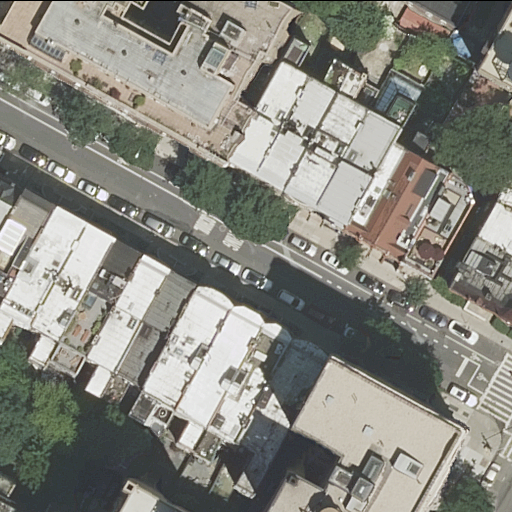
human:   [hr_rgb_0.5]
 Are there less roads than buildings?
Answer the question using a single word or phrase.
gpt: yes

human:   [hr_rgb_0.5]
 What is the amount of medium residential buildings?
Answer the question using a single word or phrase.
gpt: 18

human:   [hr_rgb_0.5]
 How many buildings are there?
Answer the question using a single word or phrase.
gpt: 30

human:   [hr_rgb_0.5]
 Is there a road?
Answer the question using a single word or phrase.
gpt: yes

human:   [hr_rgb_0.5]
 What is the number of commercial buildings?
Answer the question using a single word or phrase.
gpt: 0

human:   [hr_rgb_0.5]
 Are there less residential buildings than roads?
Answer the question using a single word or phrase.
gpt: no

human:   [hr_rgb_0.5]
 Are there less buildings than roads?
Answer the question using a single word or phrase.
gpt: no

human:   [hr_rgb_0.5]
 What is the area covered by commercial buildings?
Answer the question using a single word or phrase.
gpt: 0m2

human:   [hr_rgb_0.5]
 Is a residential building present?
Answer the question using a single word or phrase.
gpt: yes

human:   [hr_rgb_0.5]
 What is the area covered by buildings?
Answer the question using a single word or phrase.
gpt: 5059m2

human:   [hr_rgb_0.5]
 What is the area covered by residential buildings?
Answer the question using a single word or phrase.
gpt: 5059m2

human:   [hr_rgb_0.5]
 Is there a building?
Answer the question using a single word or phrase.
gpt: yes

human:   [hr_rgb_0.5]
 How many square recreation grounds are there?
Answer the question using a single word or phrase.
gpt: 0

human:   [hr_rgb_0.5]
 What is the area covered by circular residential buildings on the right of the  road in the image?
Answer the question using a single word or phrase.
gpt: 0m2

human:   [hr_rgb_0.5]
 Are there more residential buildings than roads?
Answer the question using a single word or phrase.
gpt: yes

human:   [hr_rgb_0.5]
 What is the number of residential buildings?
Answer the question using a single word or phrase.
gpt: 30

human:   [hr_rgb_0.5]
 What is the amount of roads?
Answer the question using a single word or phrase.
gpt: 1

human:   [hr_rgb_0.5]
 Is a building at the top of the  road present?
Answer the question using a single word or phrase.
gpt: yes

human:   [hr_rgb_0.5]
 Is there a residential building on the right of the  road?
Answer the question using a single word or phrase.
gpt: yes

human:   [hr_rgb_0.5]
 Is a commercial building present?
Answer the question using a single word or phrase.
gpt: no

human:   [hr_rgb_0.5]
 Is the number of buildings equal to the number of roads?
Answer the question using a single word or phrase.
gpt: no

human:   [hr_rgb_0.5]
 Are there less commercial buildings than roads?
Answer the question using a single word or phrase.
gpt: yes

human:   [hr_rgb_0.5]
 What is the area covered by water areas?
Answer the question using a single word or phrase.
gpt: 0m2

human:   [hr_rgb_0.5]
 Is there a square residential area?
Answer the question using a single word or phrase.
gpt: no

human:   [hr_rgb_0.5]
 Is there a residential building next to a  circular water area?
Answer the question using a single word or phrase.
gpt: no

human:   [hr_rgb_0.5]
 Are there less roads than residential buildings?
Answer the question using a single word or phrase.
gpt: yes

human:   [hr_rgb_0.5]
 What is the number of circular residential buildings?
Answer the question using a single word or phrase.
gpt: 0

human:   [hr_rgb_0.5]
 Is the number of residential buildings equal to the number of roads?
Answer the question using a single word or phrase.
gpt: no

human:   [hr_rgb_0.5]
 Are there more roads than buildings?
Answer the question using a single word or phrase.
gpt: no

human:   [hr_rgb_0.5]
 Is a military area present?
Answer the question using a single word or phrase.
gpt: no

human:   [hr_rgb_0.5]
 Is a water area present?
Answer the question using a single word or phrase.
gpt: no

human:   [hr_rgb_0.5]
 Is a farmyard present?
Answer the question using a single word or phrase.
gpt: no

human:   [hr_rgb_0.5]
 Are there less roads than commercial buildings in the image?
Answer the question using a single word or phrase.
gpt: no

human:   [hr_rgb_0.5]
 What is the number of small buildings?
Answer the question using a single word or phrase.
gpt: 10

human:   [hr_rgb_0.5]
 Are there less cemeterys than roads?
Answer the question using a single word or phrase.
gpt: yes

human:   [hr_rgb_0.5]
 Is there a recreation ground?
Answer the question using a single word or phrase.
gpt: no

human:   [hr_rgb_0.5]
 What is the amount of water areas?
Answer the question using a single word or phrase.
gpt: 0

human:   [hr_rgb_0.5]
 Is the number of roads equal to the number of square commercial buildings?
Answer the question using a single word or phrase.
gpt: no

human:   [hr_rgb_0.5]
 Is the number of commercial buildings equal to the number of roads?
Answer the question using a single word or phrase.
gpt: no

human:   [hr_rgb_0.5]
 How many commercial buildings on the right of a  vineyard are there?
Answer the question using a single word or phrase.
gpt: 0

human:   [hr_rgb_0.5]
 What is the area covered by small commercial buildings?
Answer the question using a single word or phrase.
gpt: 0m2

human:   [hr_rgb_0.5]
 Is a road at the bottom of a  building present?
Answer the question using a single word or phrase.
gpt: yes

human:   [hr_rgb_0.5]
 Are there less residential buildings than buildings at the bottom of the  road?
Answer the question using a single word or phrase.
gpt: no

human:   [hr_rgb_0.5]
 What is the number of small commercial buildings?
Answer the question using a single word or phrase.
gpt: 0

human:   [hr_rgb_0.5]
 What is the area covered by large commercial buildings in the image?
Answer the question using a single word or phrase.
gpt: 0m2

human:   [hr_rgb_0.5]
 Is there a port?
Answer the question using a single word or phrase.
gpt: no

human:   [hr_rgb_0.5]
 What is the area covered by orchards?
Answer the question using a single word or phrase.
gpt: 0m2

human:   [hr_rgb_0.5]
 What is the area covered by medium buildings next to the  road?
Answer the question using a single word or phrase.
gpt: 3102m2

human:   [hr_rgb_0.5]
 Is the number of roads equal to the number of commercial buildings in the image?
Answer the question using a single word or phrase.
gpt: no

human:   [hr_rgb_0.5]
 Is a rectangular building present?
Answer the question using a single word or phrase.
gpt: yes

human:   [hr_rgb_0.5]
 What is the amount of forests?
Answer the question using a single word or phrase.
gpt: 0

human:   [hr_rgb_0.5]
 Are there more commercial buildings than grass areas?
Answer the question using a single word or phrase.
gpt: no

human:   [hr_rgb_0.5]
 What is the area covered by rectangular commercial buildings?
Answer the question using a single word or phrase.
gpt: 0m2

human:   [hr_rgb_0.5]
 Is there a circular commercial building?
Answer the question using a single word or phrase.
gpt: no

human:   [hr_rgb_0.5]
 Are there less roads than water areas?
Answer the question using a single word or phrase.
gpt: no

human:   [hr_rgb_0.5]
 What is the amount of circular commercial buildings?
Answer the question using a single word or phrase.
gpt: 0

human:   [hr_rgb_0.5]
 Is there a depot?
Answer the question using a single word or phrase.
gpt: no

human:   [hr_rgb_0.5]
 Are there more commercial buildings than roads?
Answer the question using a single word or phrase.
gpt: no

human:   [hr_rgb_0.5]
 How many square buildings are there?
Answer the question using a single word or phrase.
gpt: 0

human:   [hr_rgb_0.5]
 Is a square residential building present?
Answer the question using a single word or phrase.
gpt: no

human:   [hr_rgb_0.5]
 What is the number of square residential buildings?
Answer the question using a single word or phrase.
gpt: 0

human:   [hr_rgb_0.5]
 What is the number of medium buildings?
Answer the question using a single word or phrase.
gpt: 18

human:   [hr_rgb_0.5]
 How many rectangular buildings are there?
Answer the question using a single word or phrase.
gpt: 22

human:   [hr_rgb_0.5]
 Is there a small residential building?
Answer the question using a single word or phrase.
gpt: yes